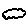
Label: cloud